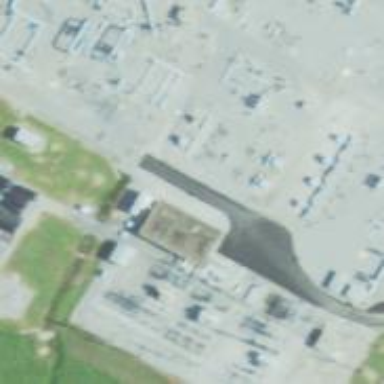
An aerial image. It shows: Industrial power substation surrounded by fence.